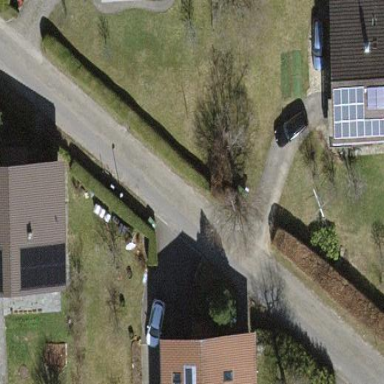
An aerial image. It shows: Residential garden.